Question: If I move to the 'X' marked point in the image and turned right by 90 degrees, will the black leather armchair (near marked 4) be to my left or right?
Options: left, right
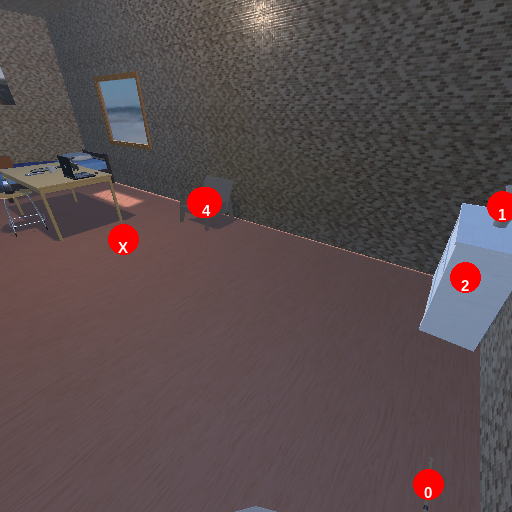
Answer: left